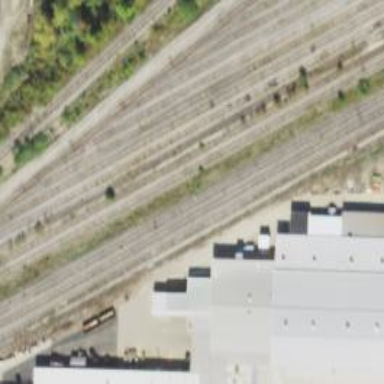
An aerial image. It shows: Railway yard.